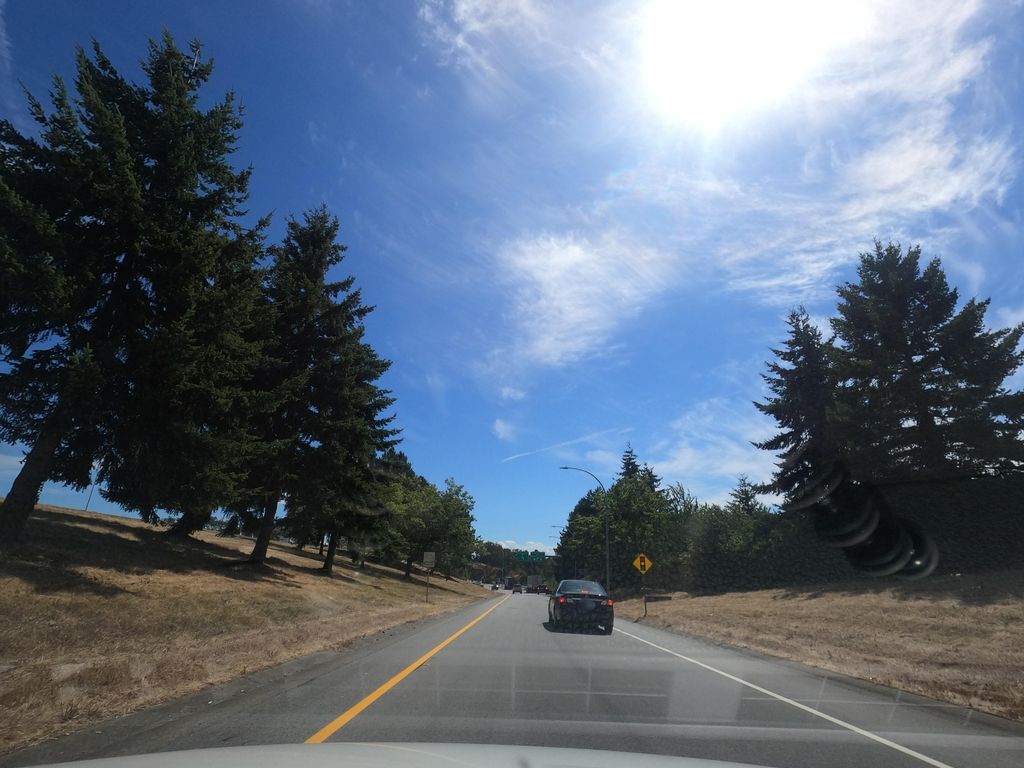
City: victoria